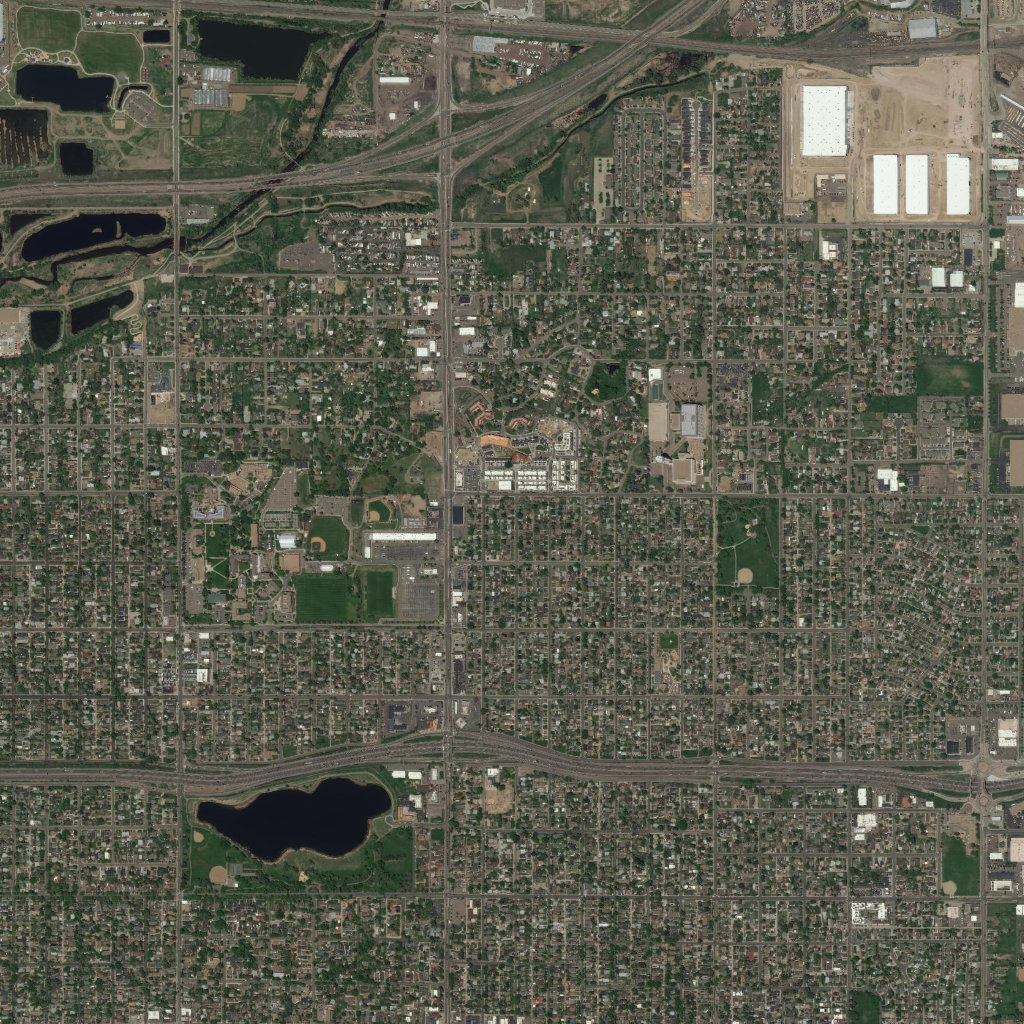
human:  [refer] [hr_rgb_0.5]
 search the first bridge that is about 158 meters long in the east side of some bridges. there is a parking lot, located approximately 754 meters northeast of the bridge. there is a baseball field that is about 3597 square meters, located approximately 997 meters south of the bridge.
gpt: <box>[[24, 16, 29, 17, 0]]</box>

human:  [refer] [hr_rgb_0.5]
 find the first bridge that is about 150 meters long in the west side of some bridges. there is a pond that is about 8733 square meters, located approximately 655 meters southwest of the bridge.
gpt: <box>[[23, 17, 28, 18, 0]]</box>

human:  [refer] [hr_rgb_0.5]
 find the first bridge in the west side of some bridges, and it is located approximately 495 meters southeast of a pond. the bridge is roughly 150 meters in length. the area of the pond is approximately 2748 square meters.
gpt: <box>[[23, 17, 28, 18, 0]]</box>

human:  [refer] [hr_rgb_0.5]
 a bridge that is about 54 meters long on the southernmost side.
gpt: <box>[[95, 75, 96, 77, 0]]</box>